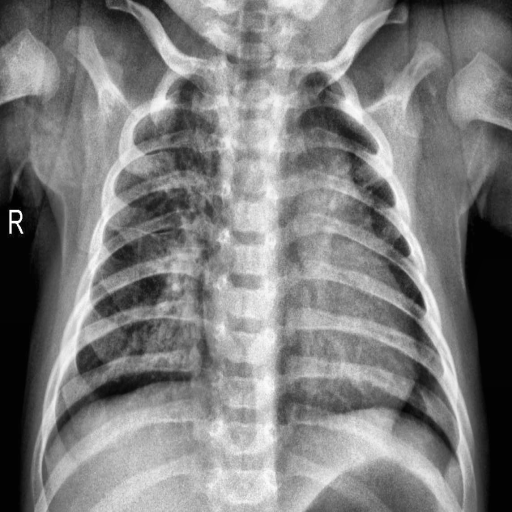
Finding: PNEUMONIA